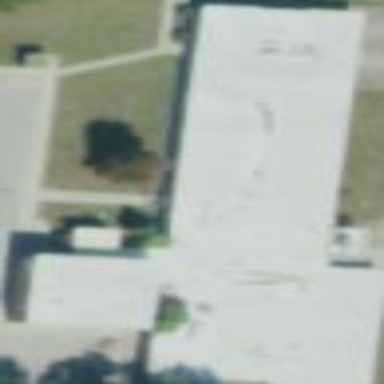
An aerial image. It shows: School building.